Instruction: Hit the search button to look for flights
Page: home
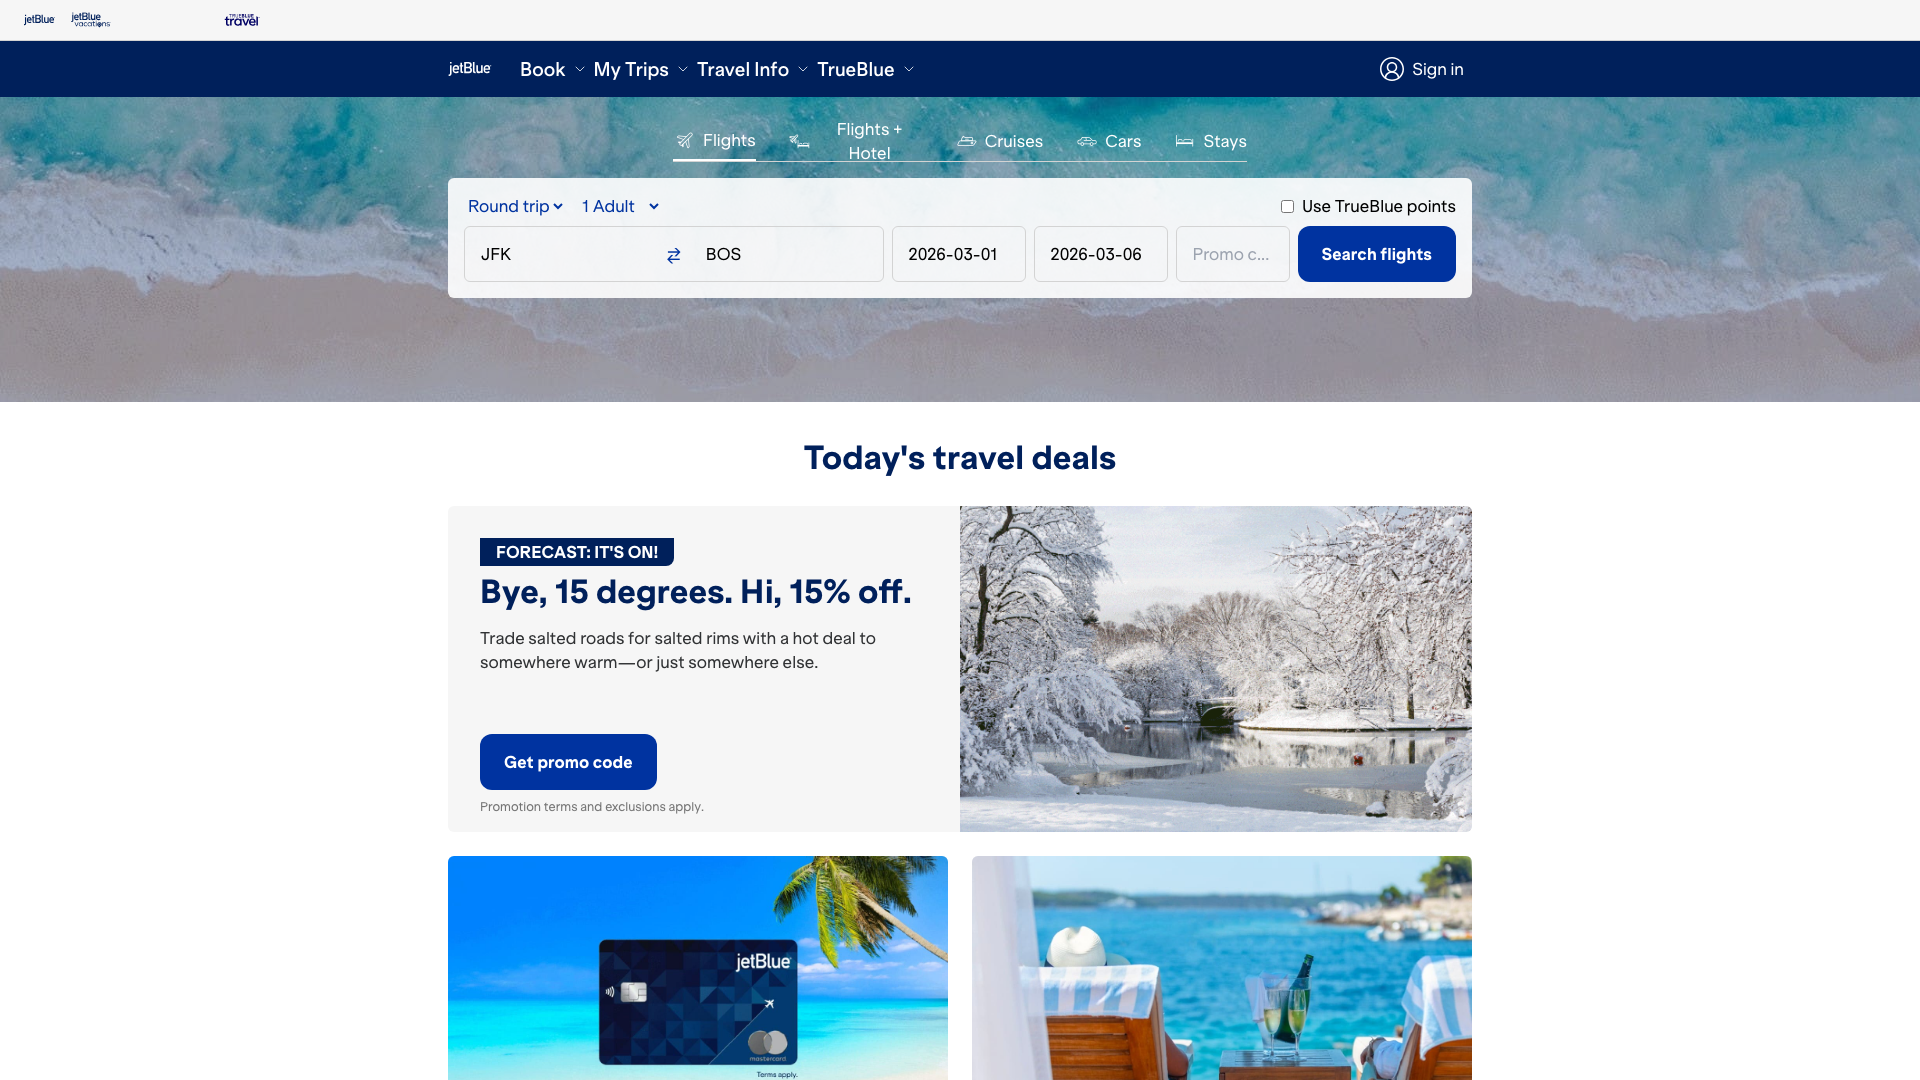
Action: click